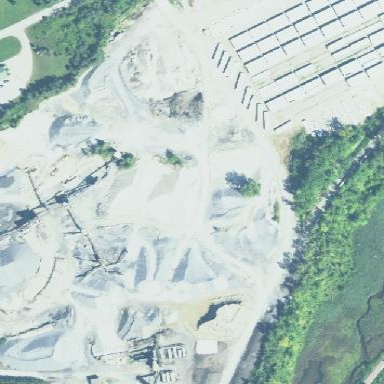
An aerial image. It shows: Quarry area.